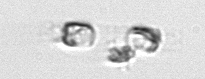
Label: Skeletonema